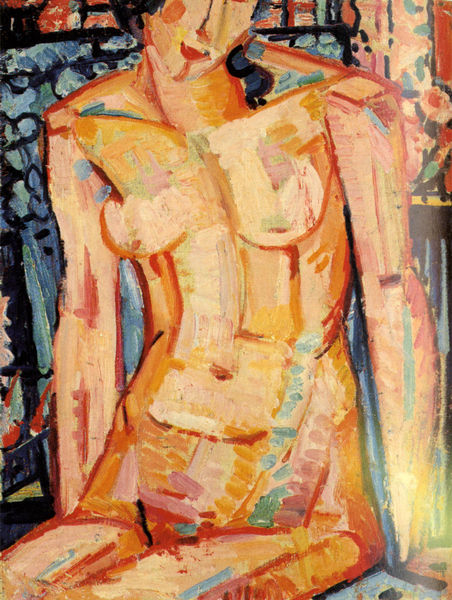
Titel: Sitzender weiblicher Akt
Künstler: Helene Taussig
Standort: Salzburg
Institution: Museum Carolino Augusteum
Schlagwörter: akt, blau, kopf, körper, nackt, gelb, brust, bunt, frau, orange, arme, gesicht, sitzend, beine, brüste, frauenakt, modern, farbe, bauchnabel, schwarze haare, nackte frau